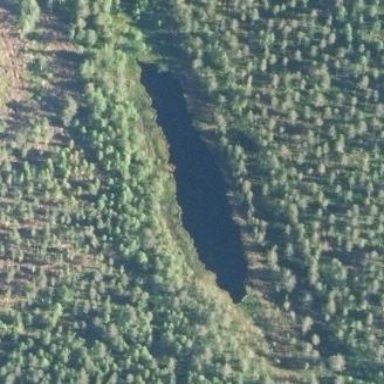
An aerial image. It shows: Serene lake surrounded by nature.